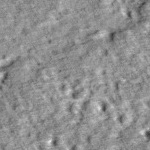
Label: no_change